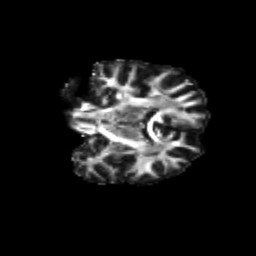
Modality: FA
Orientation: coronal
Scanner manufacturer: siemens
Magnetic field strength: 3 T
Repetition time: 9.2 s
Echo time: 0.084 s